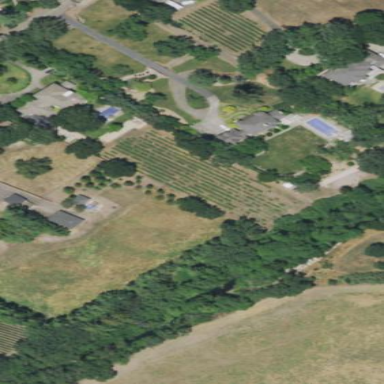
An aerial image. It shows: Vineyard with wine grapes as the crop.